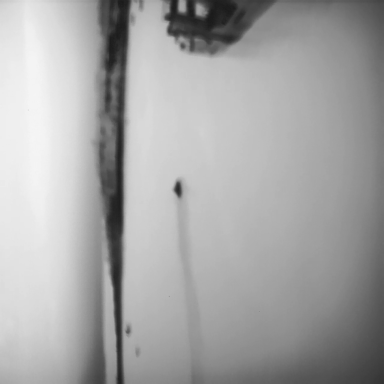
There are two objects shown in the infrared image, including a canoe, and a container_ship.